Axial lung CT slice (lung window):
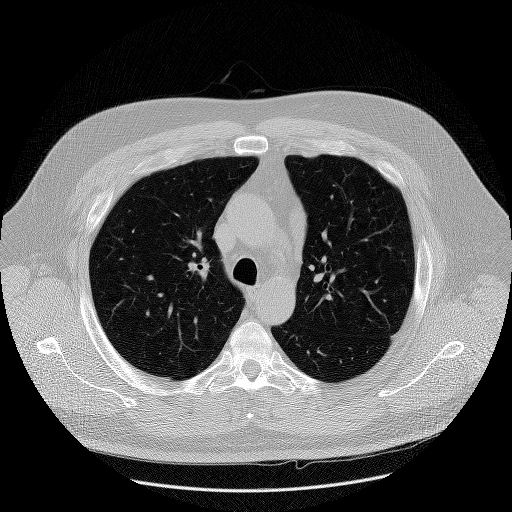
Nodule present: no